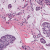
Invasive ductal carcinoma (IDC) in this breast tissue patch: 1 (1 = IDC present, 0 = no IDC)